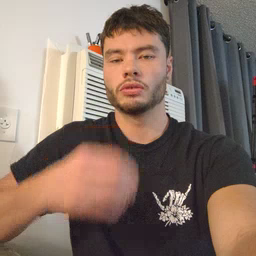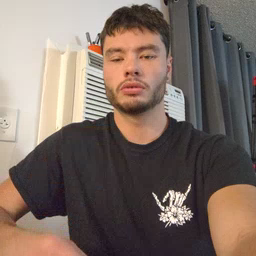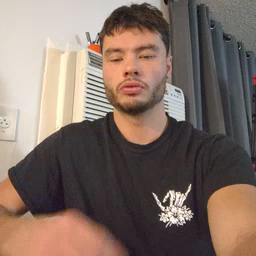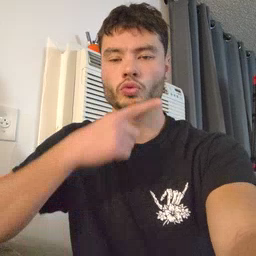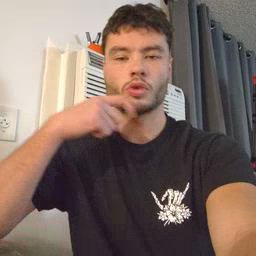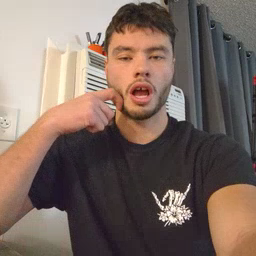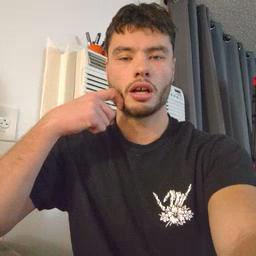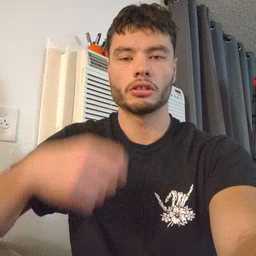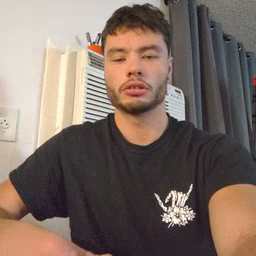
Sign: dry